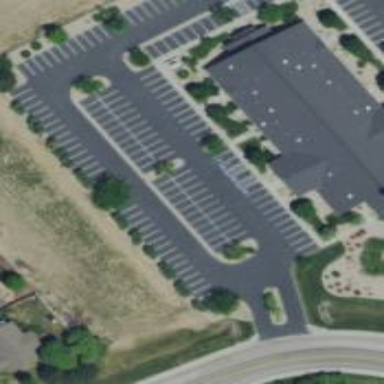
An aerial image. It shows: Parking space.